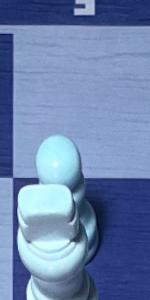
Label: Pawn_White